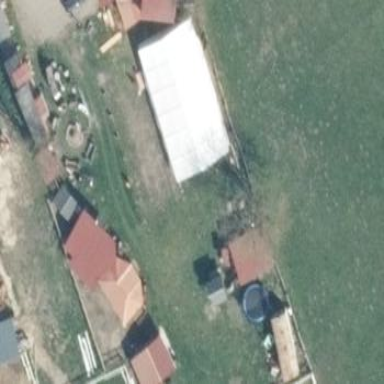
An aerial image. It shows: Tent.